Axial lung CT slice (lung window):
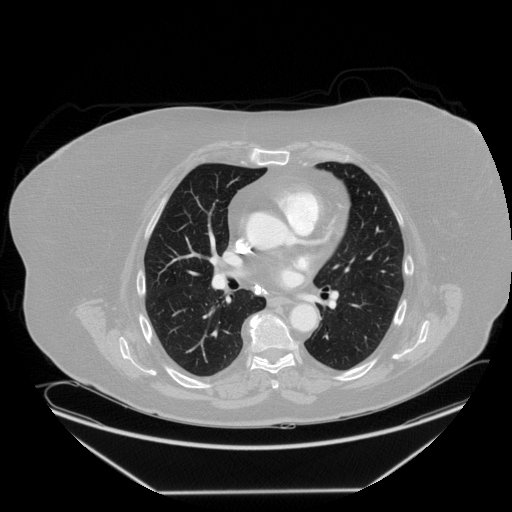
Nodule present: no